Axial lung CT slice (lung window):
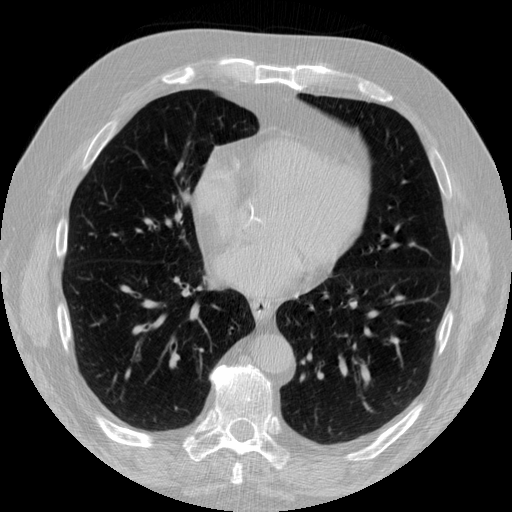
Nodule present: no